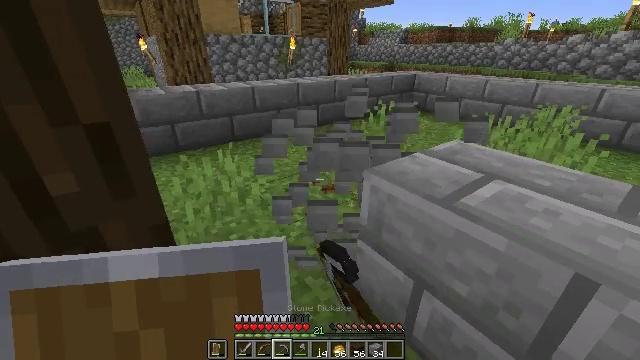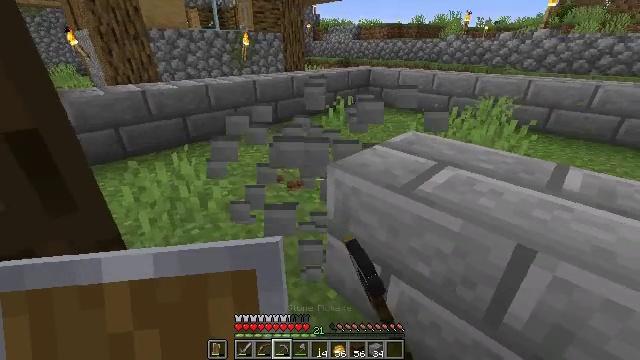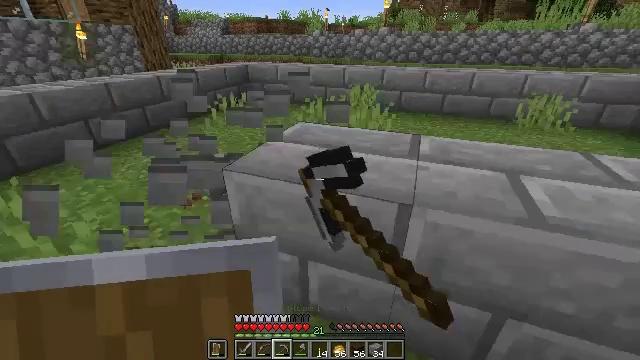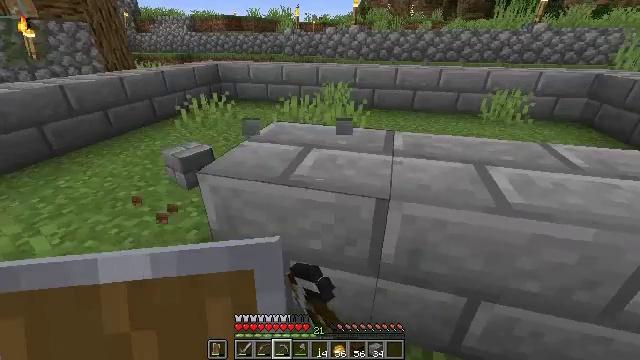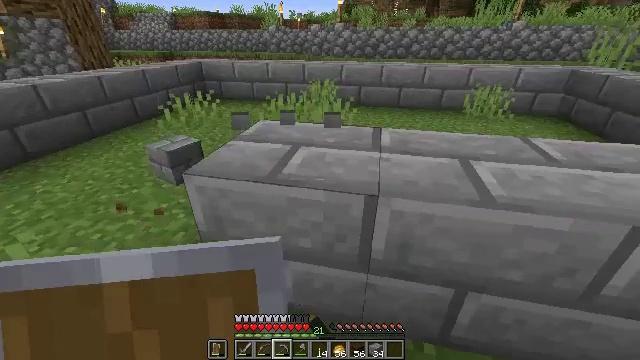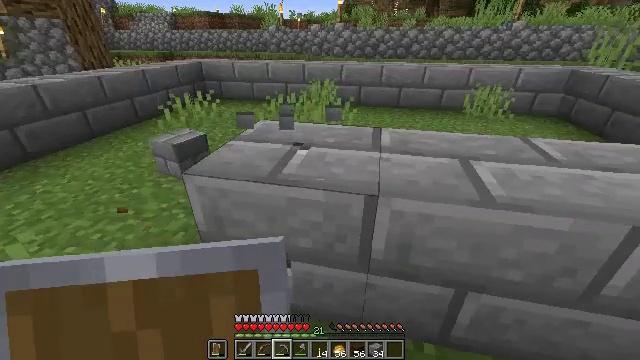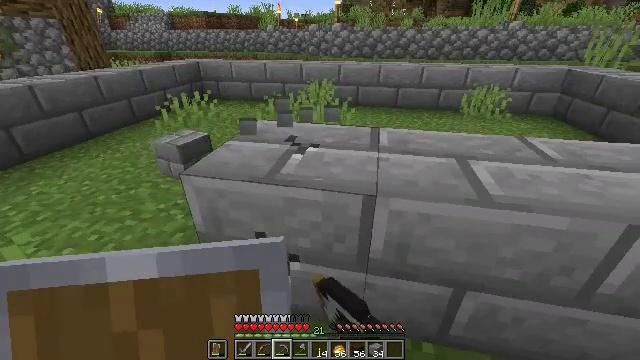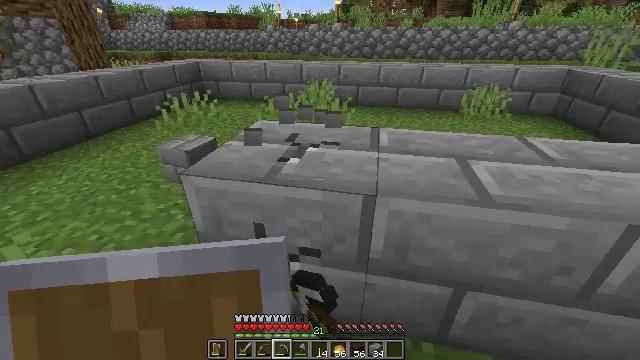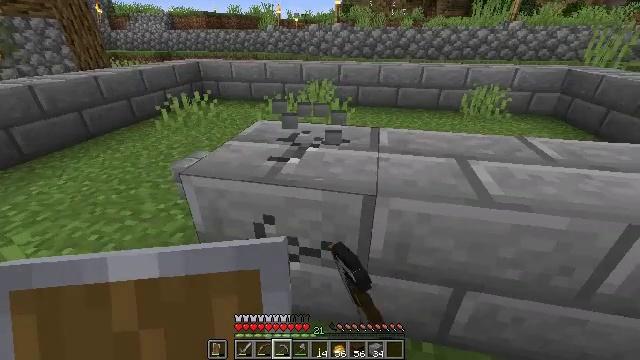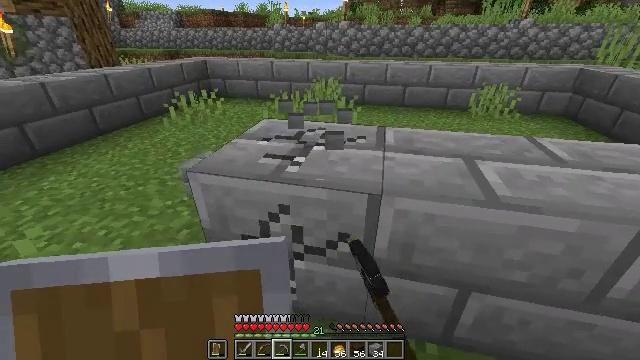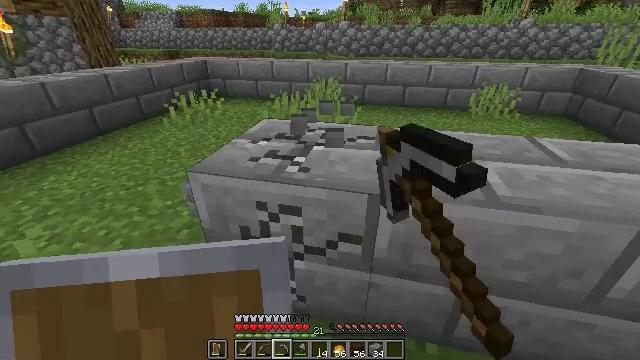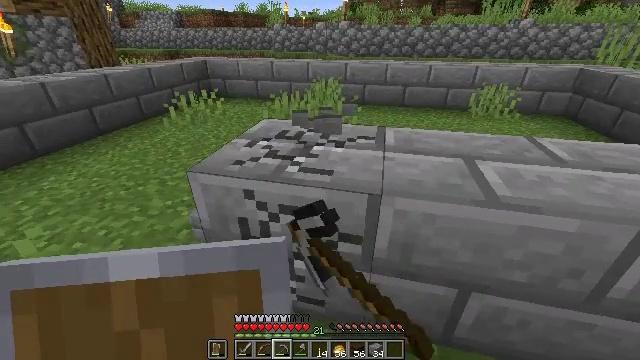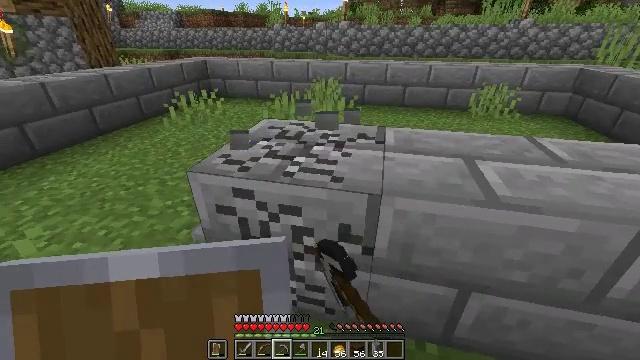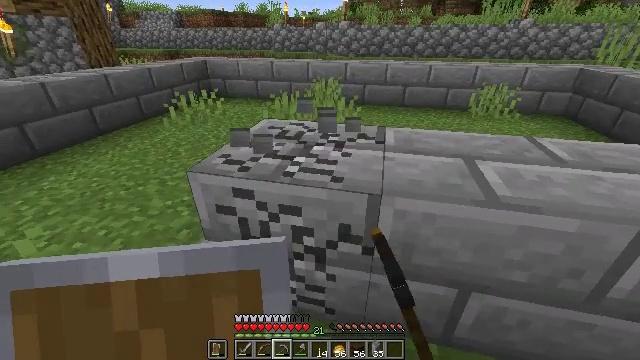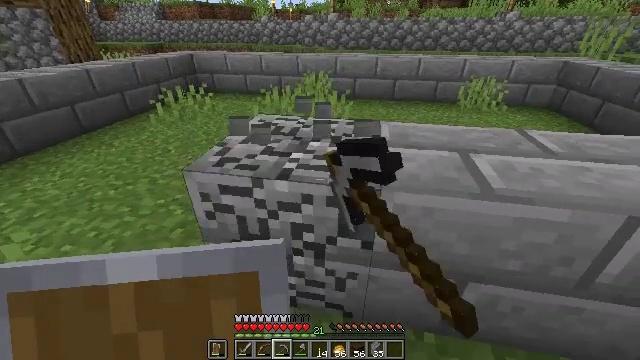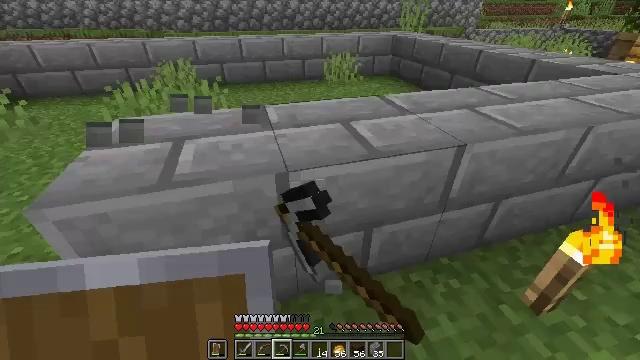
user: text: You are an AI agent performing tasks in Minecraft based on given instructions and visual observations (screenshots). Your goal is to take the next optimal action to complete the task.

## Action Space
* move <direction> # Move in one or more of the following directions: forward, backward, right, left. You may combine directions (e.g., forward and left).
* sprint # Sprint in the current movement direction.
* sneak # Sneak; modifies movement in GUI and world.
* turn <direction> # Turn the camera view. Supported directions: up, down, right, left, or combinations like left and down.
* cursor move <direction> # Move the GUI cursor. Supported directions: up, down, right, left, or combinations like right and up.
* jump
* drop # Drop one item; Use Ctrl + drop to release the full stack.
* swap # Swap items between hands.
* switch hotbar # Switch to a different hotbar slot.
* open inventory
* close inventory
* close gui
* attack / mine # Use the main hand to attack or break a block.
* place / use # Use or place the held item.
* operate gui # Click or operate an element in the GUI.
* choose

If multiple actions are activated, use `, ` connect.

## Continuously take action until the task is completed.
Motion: motion action
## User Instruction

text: Attack the stone bricks to gather materials.
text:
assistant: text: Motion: turn right, attack / mine
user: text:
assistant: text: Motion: turn right, attack / mine
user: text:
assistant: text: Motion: turn right, attack / mine
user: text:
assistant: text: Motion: turn right, attack / mine
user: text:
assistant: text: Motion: attack / mine
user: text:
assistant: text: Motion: attack / mine
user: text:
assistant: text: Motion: attack / mine
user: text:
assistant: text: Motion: attack / mine
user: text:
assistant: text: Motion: turn left, attack / mine
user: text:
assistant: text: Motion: attack / mine
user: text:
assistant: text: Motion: attack / mine
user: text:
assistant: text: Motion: attack / mine
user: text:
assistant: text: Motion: attack / mine
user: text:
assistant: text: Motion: move left, turn right and down, attack / mine
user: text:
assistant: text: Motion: move left, turn right and down, attack / mine
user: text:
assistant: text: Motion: move forward and move left, turn right, attack / mine
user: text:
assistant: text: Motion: move forward and move left, turn right, attack / mine
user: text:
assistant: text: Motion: move forward and move left, turn right, attack / mine
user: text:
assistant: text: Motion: move left, turn right, attack / mine
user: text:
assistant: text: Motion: move left, attack / mine
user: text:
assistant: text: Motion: turn right and up, attack / mine
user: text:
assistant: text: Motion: attack / mine
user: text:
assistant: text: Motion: attack / mine
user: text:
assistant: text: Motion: attack / mine
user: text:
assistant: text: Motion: attack / mine
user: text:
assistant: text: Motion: attack / mine
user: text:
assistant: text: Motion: attack / mine
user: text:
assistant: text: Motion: attack / mine
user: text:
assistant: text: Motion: attack / mine
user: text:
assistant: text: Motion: attack / mine